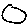
Label: moon